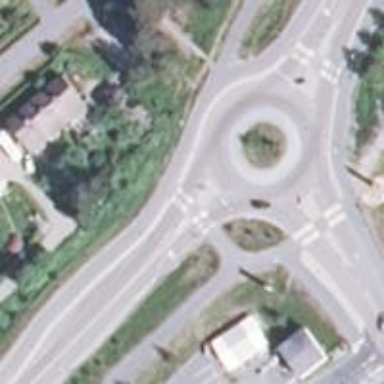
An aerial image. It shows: Secondary road with asphalt surface leading to roundabout.